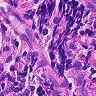
Metastatic tissue present: no